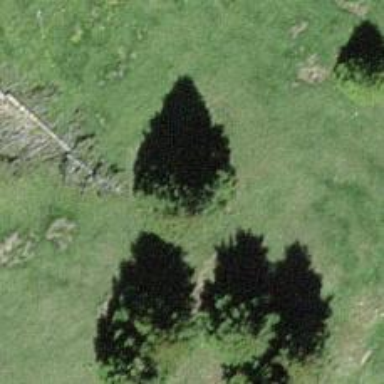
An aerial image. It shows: Needle-leaved tree in nature.